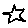
Label: star